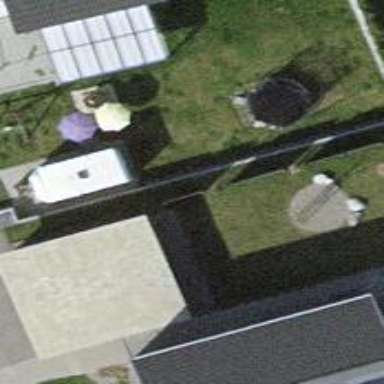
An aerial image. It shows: Garage.